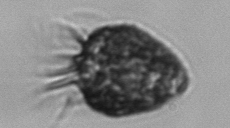
Label: Ciliophora